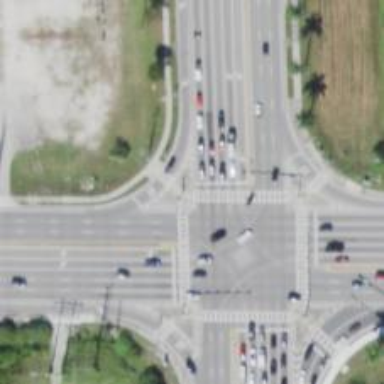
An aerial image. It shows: Footway that serves as traffic island.